Question: Since Term Store functionality (and probably most of metadata functionality) isn't available in SharePoint 2013, I couldn't find a way to search through the pictures using some sort of tagging. Thus I decided to employ something what is available already in Foundation version.
When you edit the picture, you can see 3 fields: , and like so:

It would be nice if I could make Search index terms (tags) added to the Keywords field. However, after some testing I saw that only Title is indexed and presented in search results. Although I could use my search terms in Title field, it won't be elegant.
So, is there any way to make use of Keywords entity in my case? Please note, it's a Foundation version, so there is no Enterprise Keywords functionality either (or at least I couldn't find one).
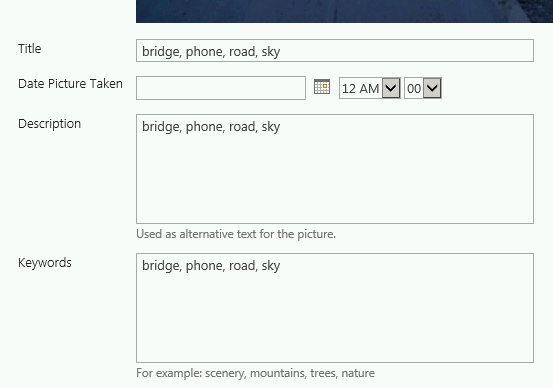
Answer: OK, so I used this kind of workaround in the end:
1. Went to my Picture Libraly's Settings
2. Chose to create a new column (this can also be done in Site Settings > Site Columns, if you want to reuse it for more sites)
3. Called the column Primary Tags
4. Chose Single line of text option, because multiple lines option cannot be indexed
5. Because single line option is limited to 255 characters, I repeated steps 2-4 to create another column and named it Secondary Tags
6. Then went to Indexed Columns page and added those 2 new columns to the index
Now I have , and indexed fields available for each picture with a total of 765 characters available.